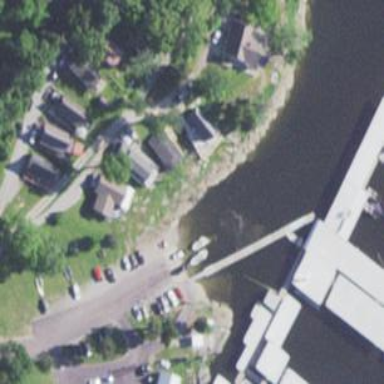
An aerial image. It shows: Slipway on leisure land.